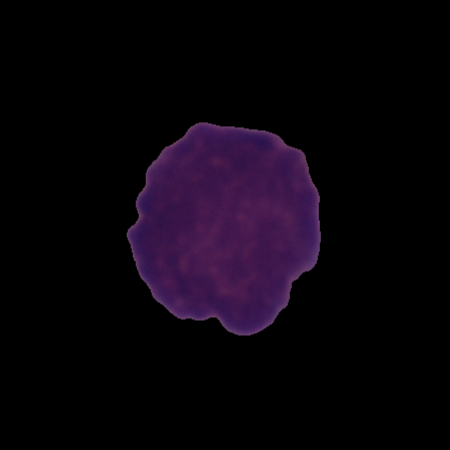
Label: cancer